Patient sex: F
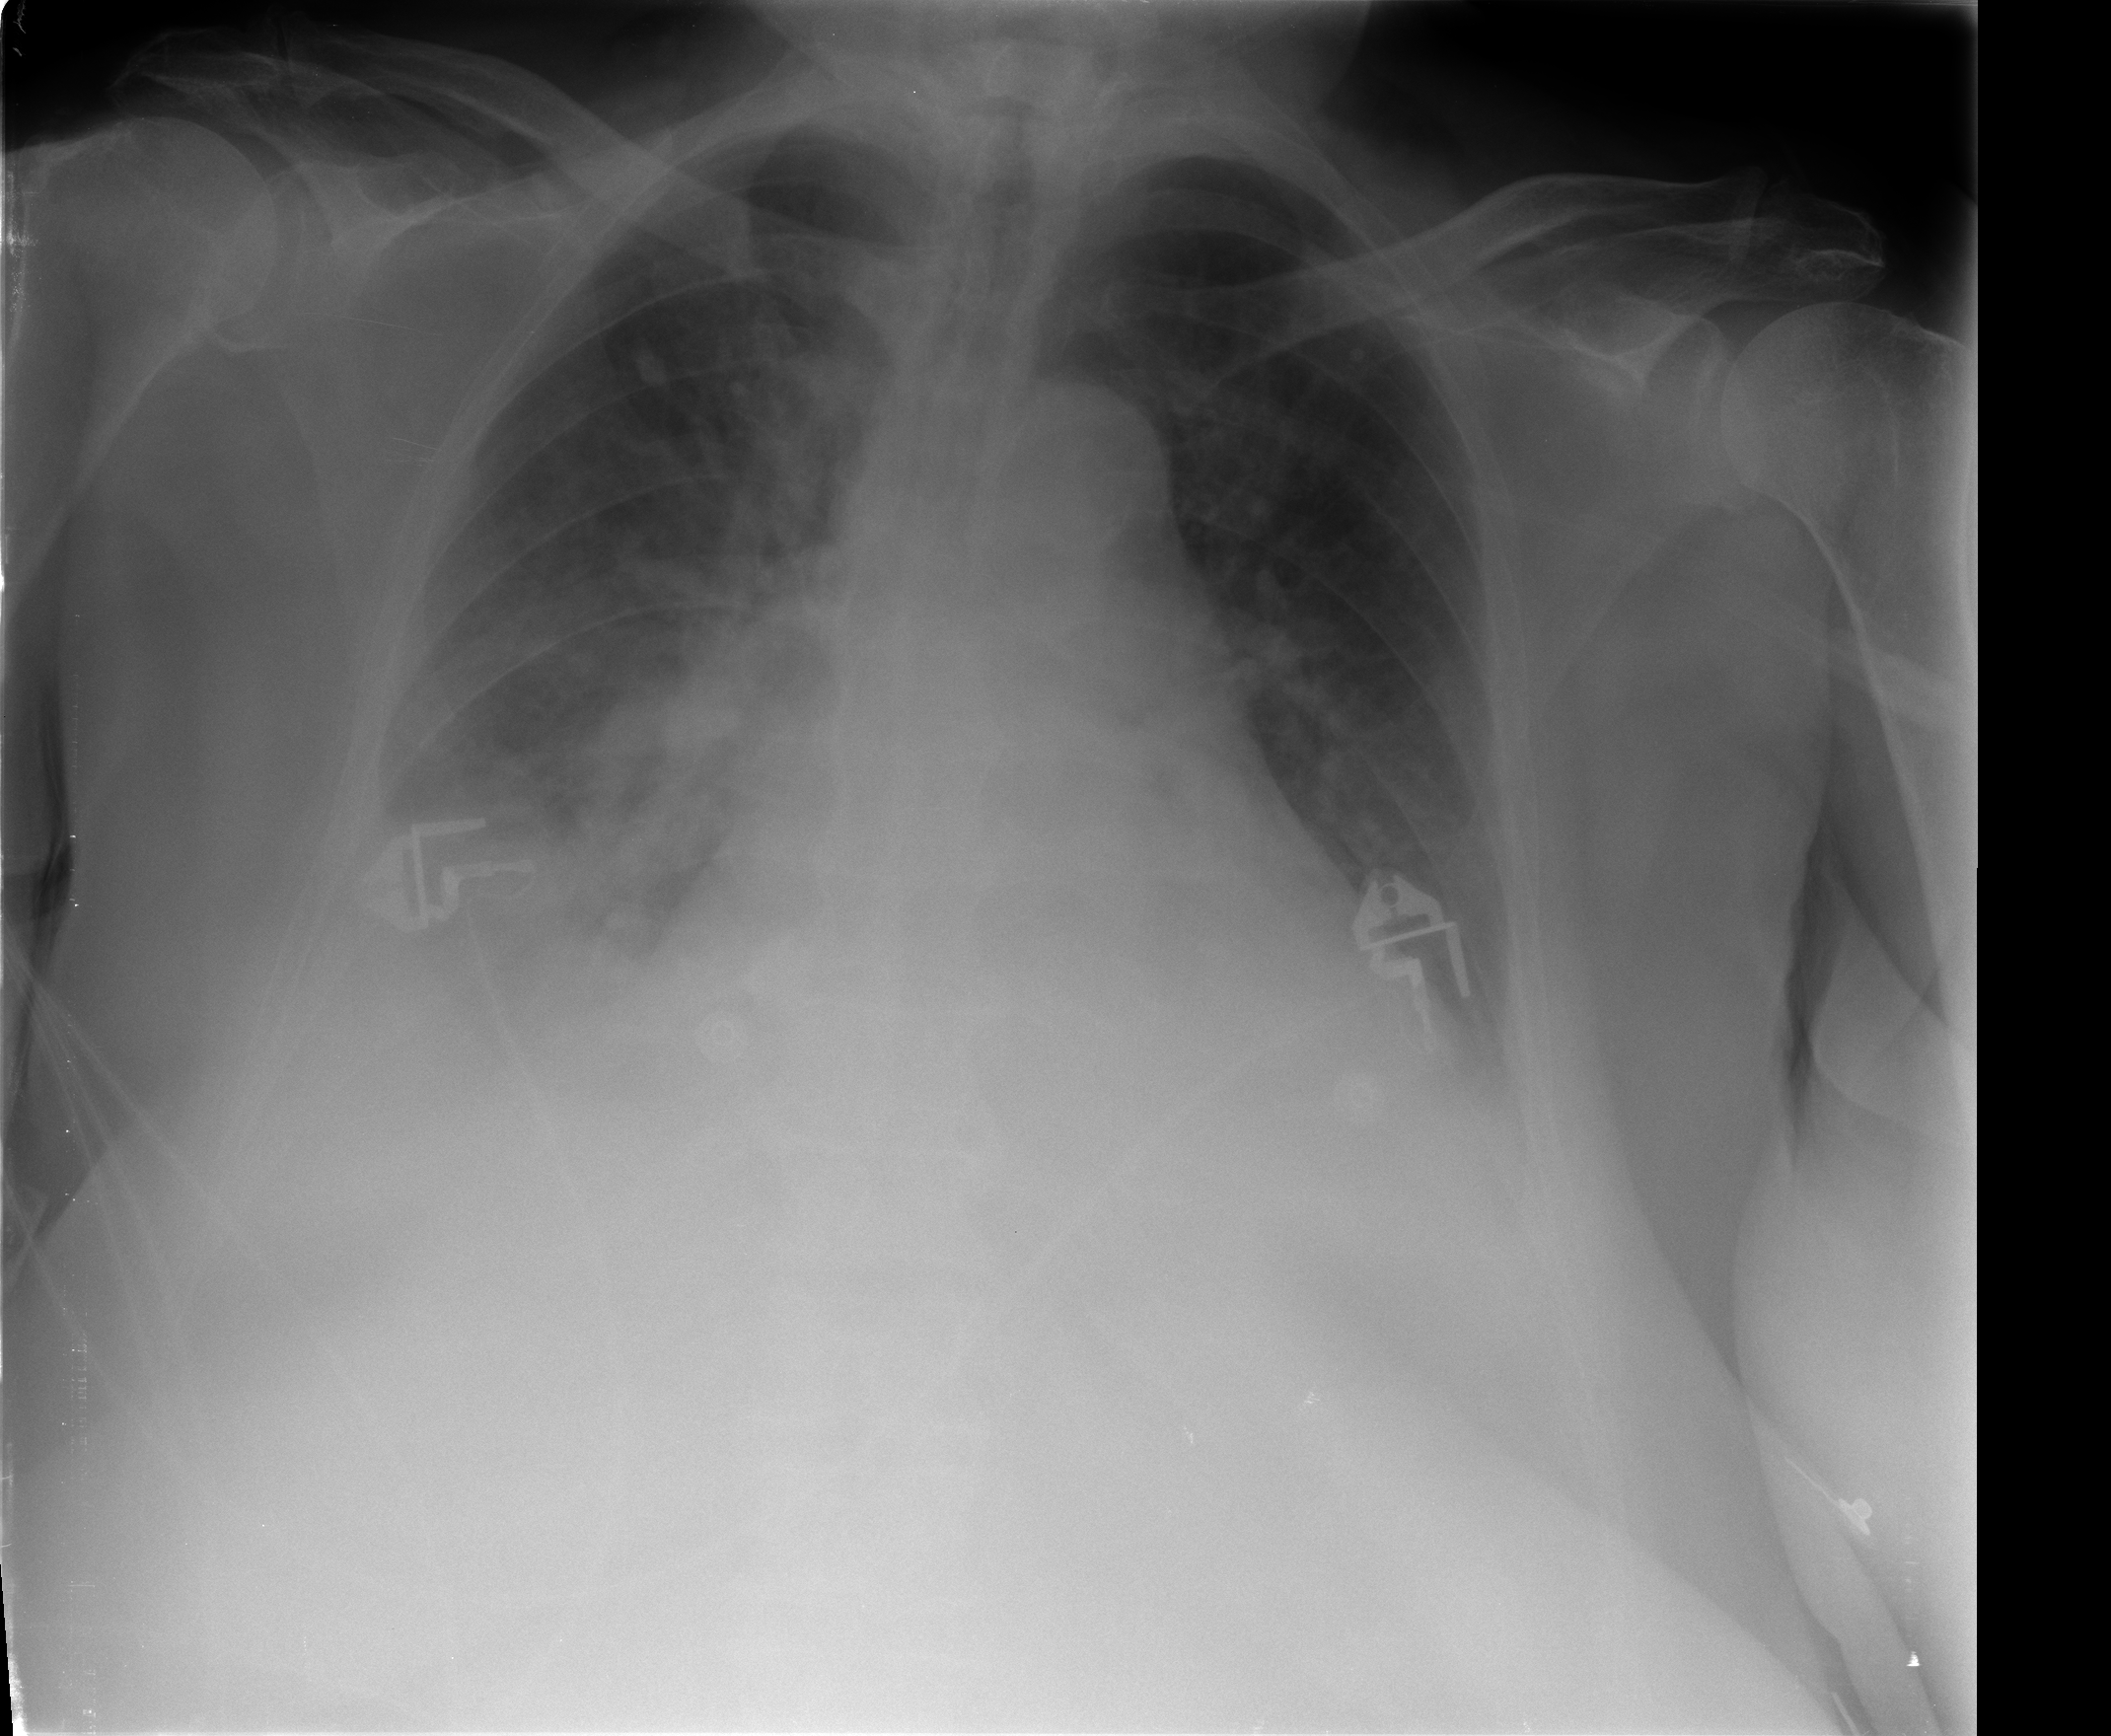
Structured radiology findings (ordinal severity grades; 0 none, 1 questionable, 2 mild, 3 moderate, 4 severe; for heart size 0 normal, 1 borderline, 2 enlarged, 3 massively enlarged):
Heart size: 2
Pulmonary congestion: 2
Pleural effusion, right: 2
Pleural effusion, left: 2
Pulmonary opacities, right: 2
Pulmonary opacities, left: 0
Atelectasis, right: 2
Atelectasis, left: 2